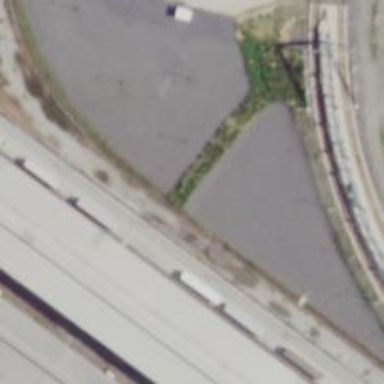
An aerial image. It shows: Abandoned railway yard is depicted.